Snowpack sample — Snodgrass Mountain, Crested Butte, Colorado (2/4/25, 12:06 PM MST)
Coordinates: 38.923, -106.968
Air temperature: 35 °F
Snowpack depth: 80 cm
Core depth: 60 cm
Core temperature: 32 °F
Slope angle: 14°, slope face: 78°
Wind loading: low
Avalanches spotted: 0
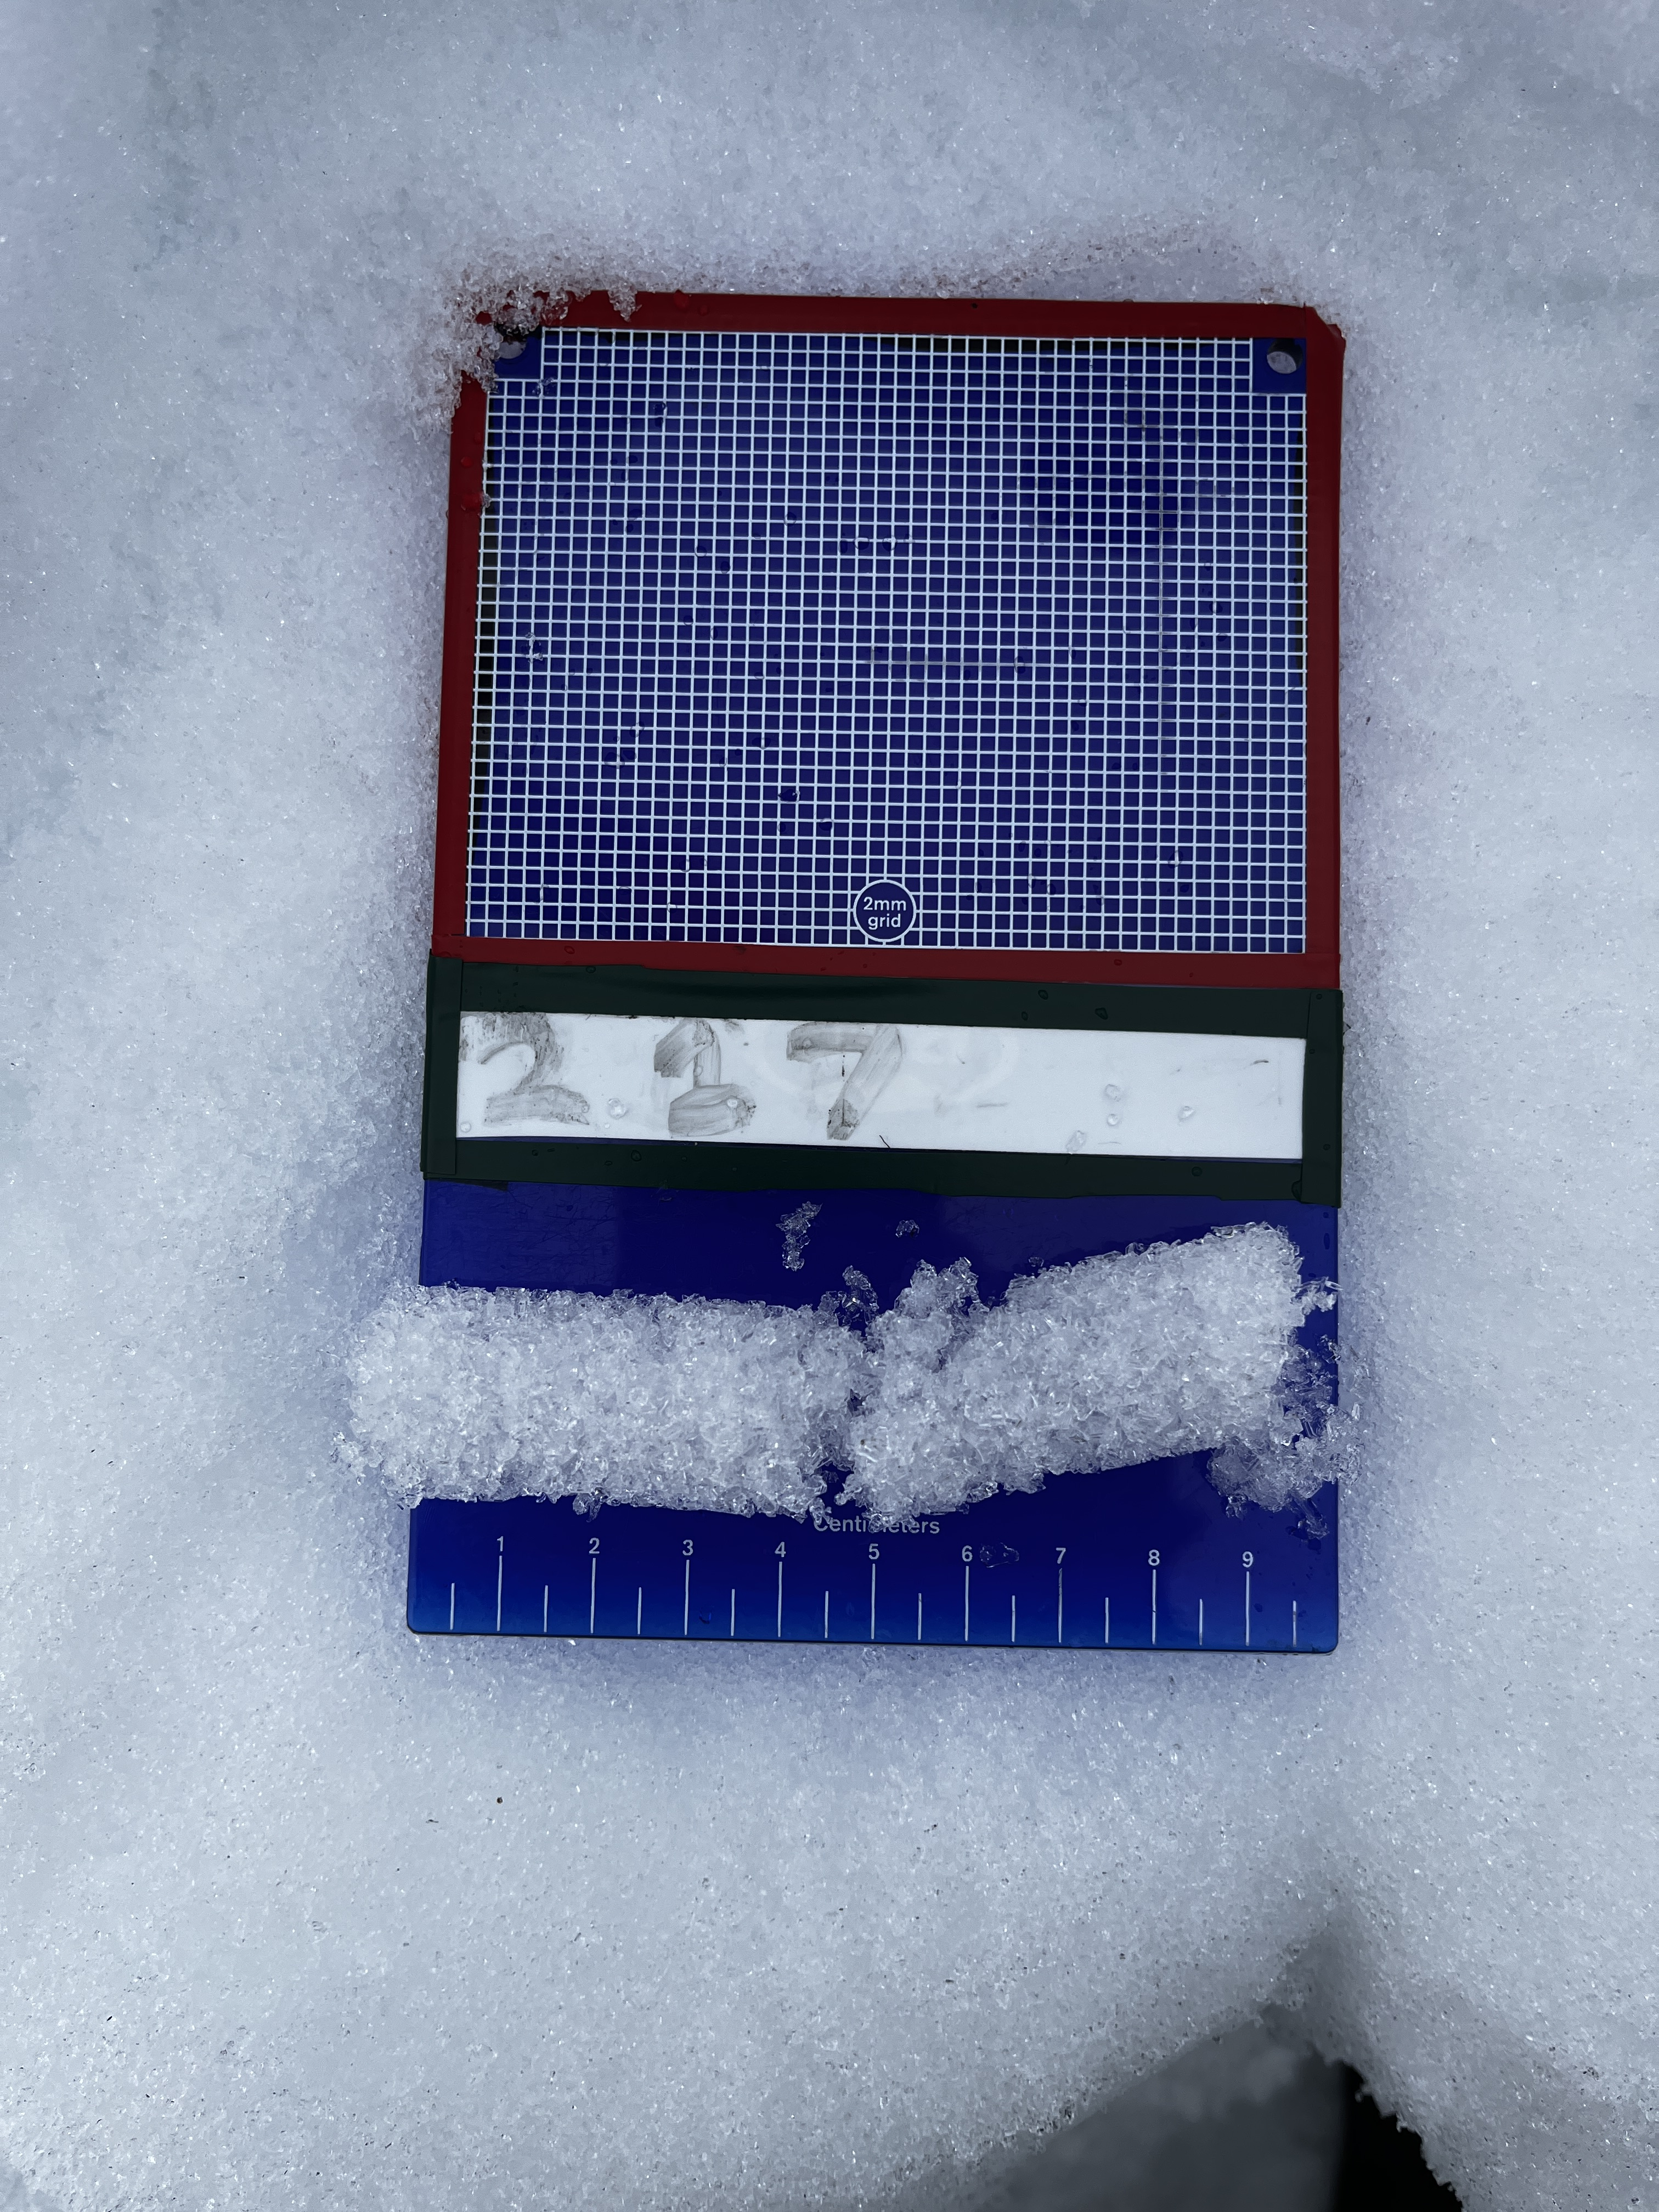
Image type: crystal_card
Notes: No avalanches nearby, unusually warm weather for the last month reported by residents, Collected 25 yards from treeline